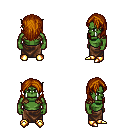
a pixel art fantasy rpg character, male body template, orc, green skin, leather shoulder armor, robe skirt, brunette long hairstyle, gold boots, four views (front, back, left, right), 2x2 character sprite sheet, small pixel art, hard edges, no anti-aliasing